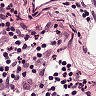
Metastatic tissue present: no